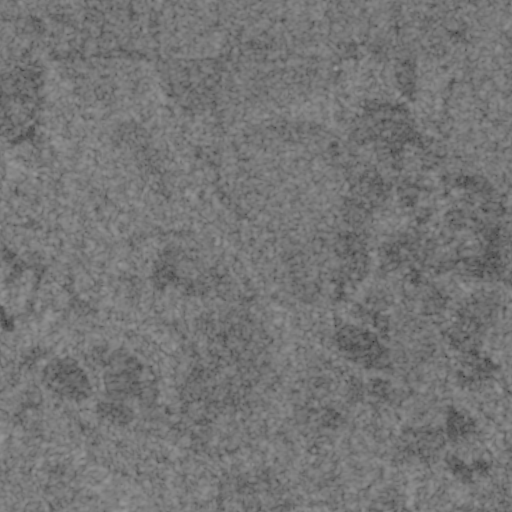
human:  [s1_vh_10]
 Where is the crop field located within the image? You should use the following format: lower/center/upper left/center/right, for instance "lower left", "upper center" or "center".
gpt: The crop field is located in the upper right of the image.
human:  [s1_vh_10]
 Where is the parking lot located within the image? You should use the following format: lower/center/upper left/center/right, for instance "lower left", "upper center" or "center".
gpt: The parking lot is located in the lower center of the image.
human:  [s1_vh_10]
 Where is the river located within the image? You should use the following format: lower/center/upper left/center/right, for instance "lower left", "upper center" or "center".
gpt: The river is located in the lower of the image.
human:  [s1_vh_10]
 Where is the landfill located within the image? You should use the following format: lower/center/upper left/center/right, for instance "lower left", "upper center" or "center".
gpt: There is no landfill in the image.

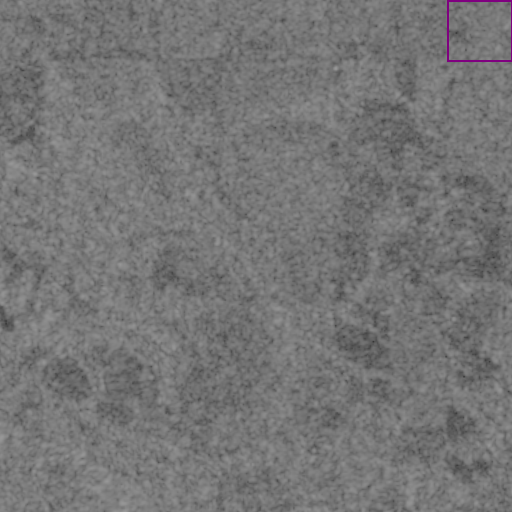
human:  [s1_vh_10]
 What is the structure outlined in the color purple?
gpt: The structure outlined in purple is a crop field.
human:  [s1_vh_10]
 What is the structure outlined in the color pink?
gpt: There is no pink outline.